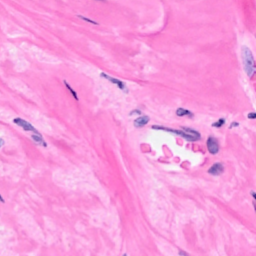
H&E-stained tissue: Breast